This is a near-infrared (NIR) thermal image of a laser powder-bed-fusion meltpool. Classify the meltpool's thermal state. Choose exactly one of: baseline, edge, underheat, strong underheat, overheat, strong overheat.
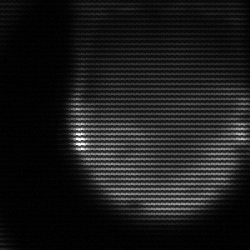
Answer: edge